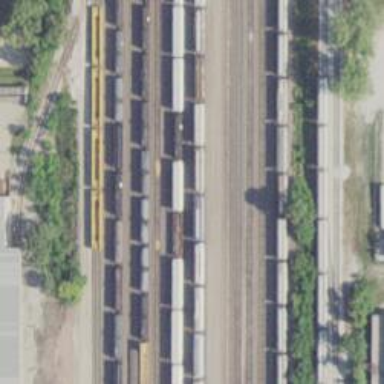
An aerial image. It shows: Railway yard.